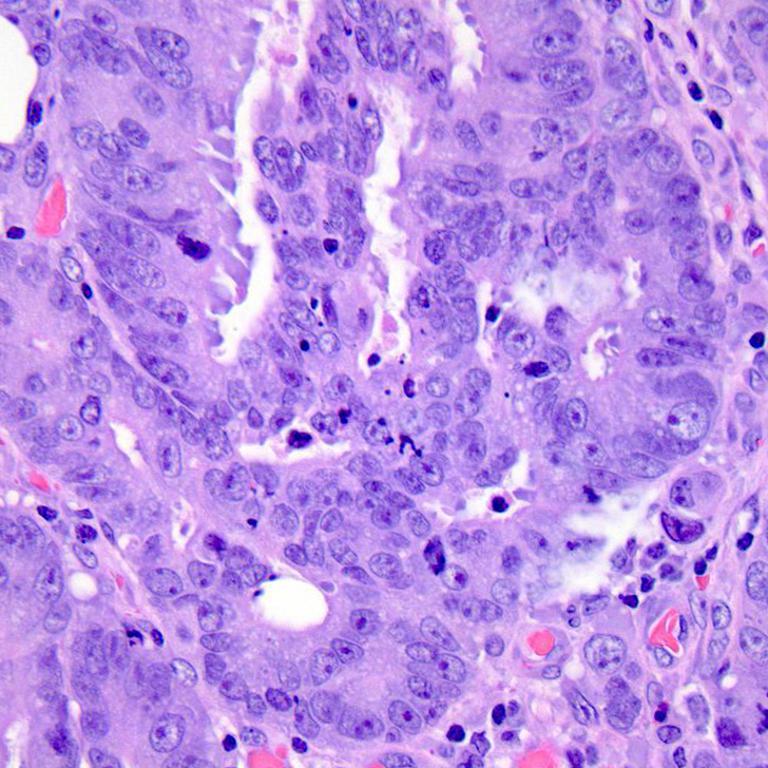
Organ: colon
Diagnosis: adenocarcinomas